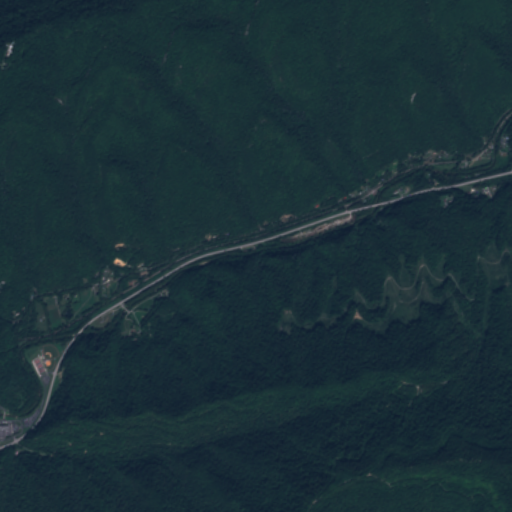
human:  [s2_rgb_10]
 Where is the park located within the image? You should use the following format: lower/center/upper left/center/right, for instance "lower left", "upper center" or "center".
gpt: The park is located in the lower left of the image.
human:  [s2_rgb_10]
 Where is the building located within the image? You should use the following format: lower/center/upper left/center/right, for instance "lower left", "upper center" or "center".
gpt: There is no building in the image.